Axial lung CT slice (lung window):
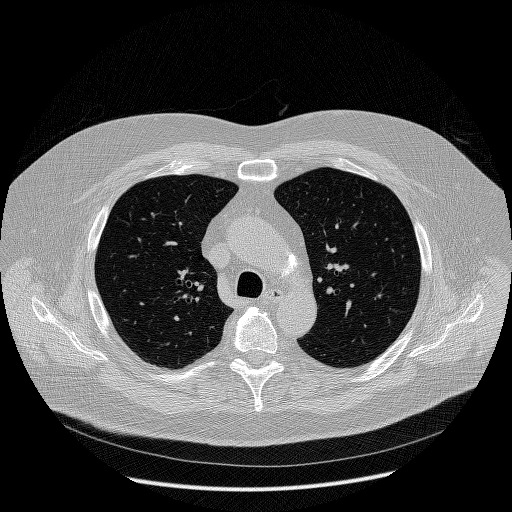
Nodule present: no